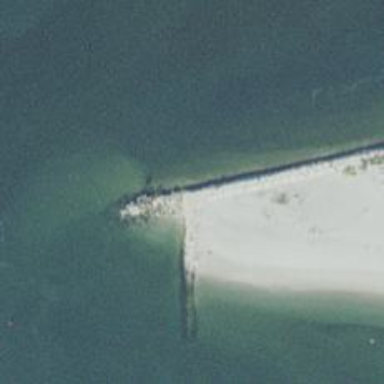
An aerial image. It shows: Breakwater structure.